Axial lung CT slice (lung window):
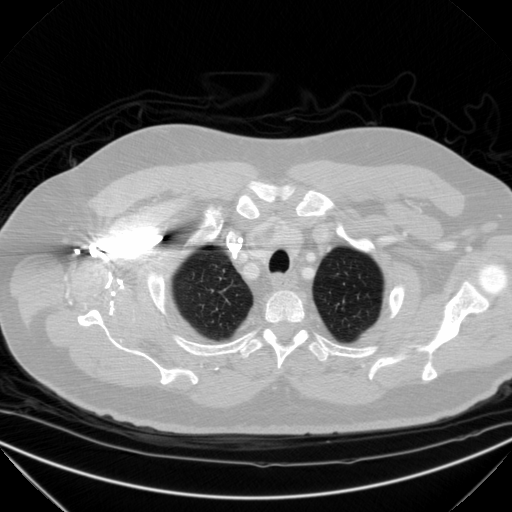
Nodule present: no